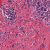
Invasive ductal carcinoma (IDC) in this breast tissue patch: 1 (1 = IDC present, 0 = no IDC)